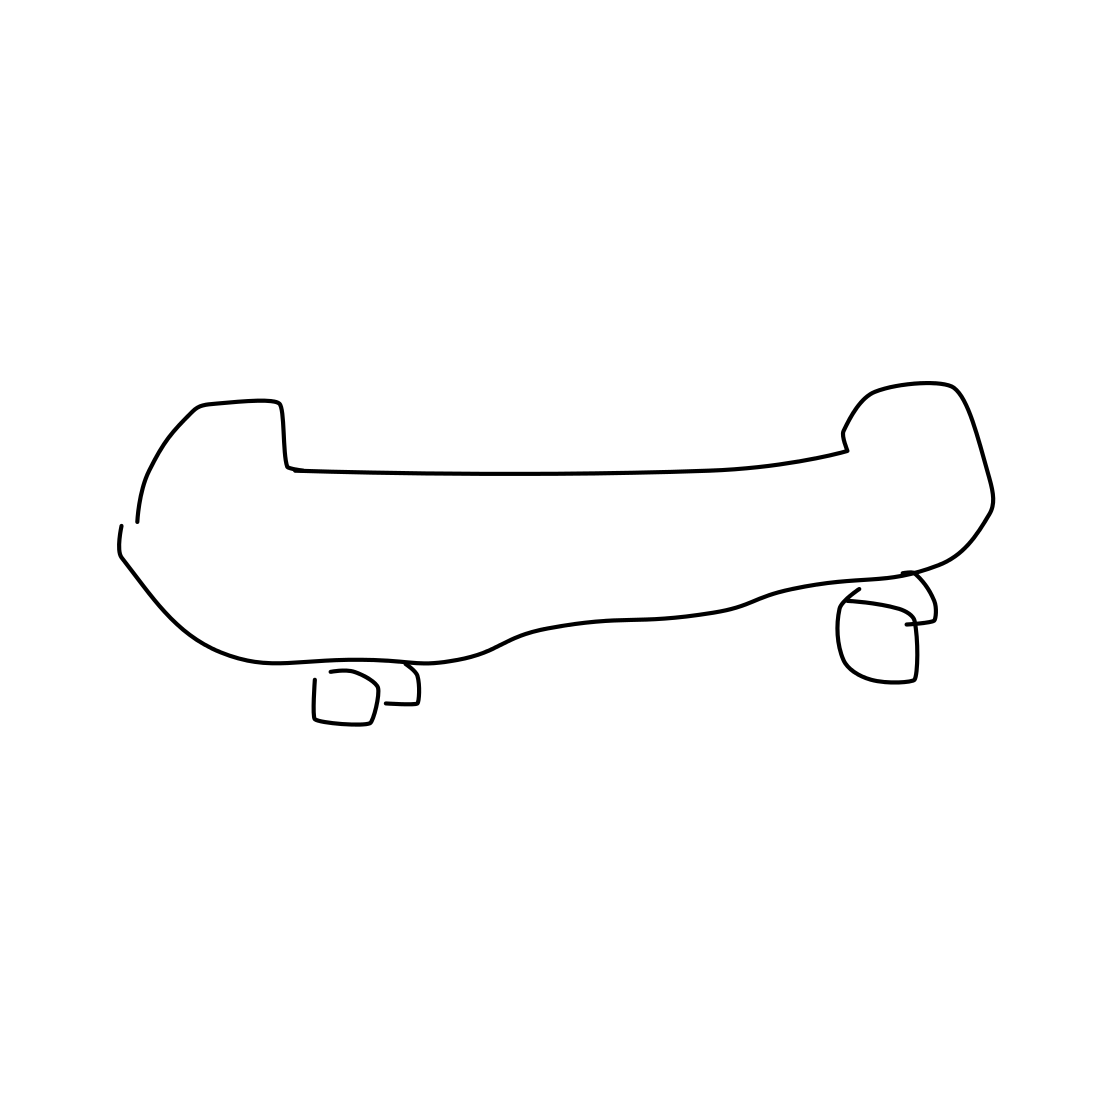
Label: skateboard